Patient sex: F
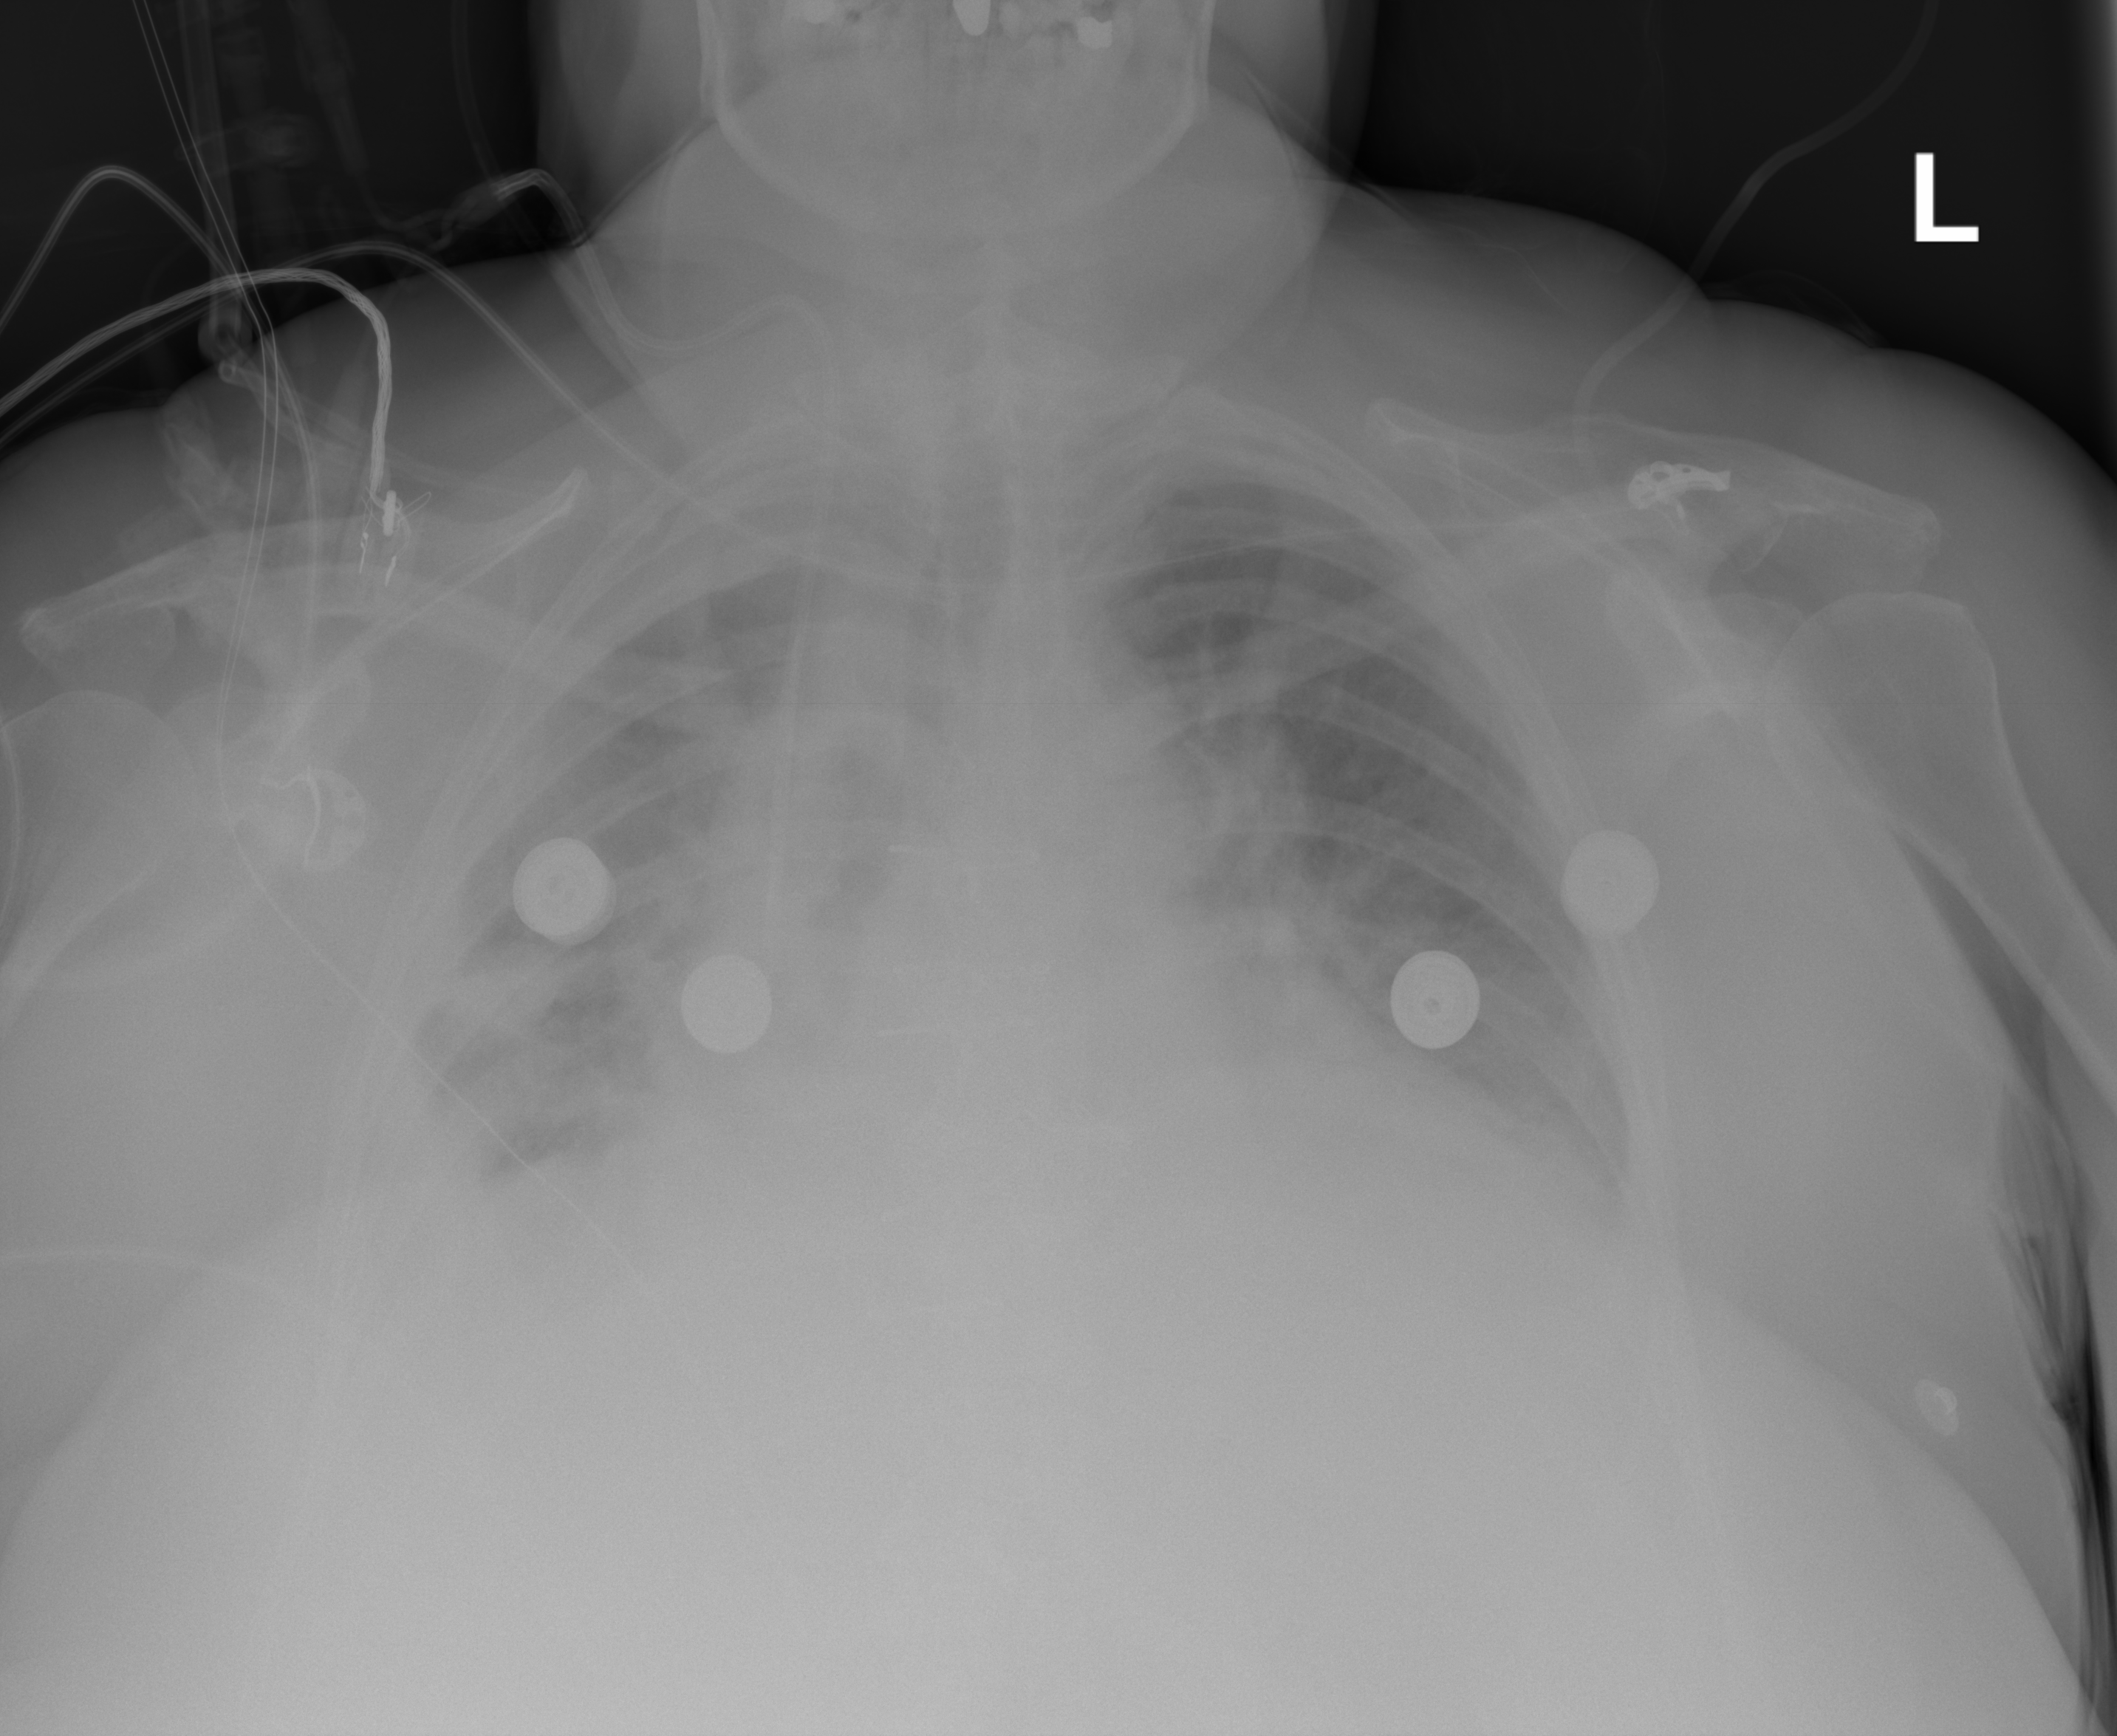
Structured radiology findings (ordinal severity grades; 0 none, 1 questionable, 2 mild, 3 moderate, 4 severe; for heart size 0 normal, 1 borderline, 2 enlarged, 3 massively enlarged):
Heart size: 2
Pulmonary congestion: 2
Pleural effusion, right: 2
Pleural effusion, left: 2
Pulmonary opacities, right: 3
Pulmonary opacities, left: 1
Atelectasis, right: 2
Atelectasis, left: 2